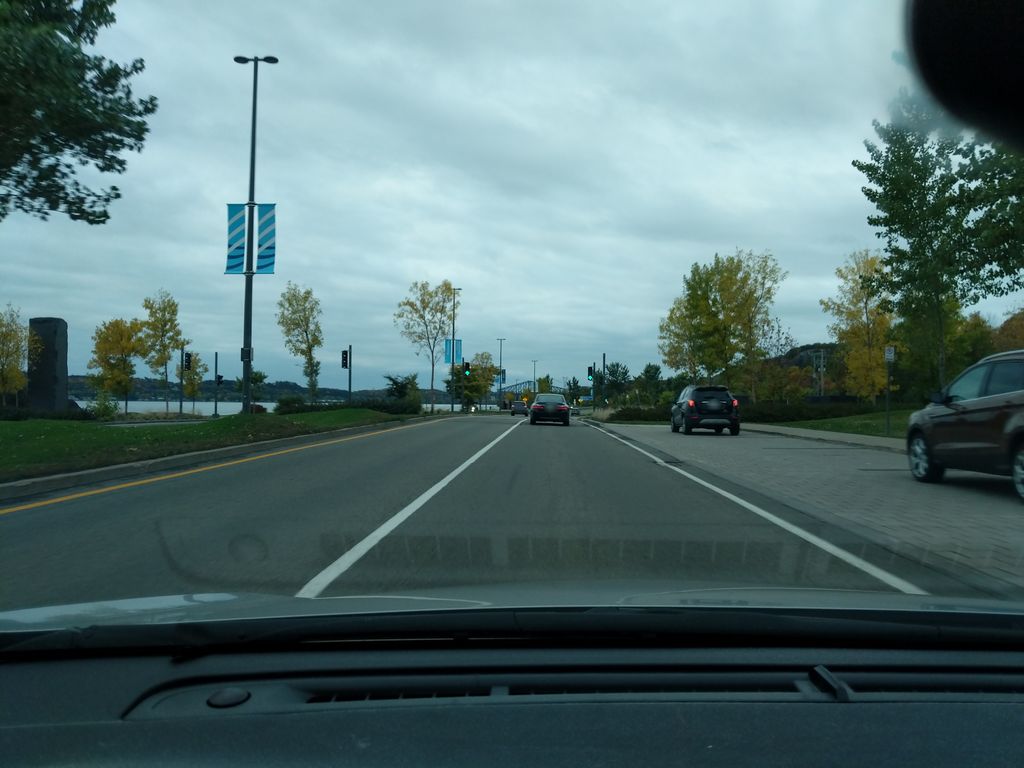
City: quebec_city